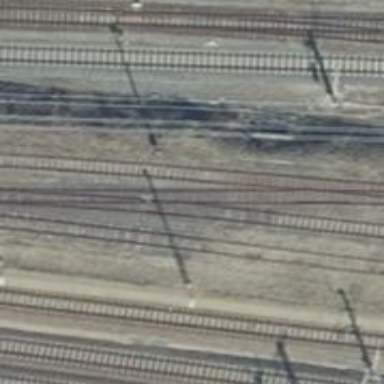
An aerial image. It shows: Disused railway yard.